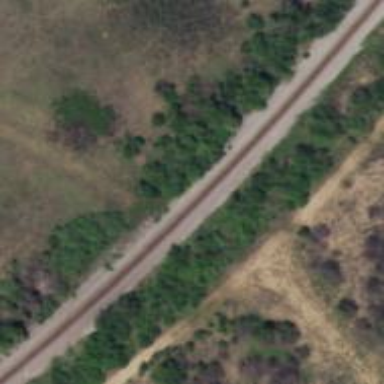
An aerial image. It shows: Railway track.